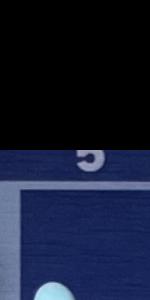
Label: Empty